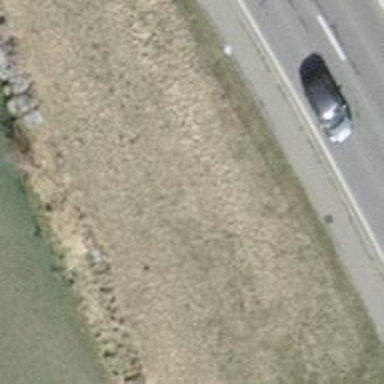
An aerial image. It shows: Grass path.